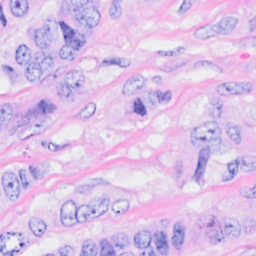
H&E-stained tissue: Breast